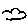
Label: cloud